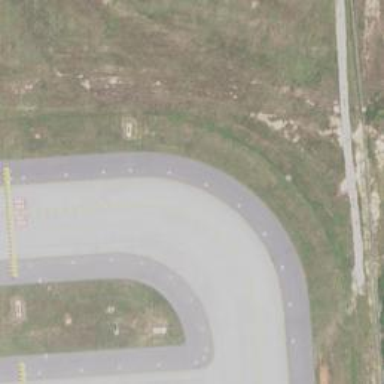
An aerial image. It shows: View of taxiway at the airport.